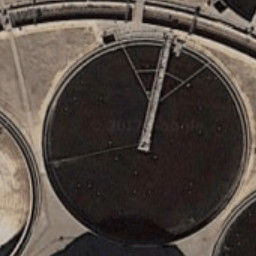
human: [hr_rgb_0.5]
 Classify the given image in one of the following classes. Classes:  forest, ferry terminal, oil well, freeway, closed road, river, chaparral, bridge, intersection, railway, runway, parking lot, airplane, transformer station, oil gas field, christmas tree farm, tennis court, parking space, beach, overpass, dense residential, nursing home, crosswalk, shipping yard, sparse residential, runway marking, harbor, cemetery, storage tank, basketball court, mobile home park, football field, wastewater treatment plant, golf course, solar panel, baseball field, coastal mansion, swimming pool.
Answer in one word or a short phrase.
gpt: wastewater treatment plant